Interaction volume radius: 10 \u00c5
Interaction volume height: 10 \u00c5
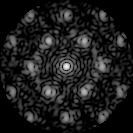
Disorder parameter: 0.4078